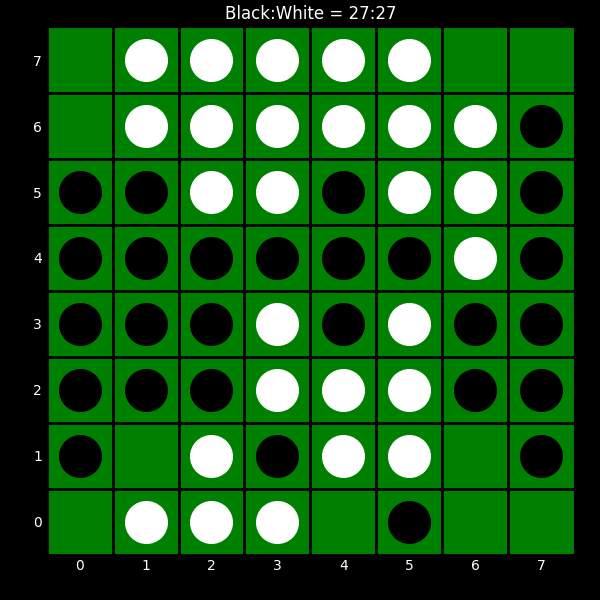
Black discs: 27
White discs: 27